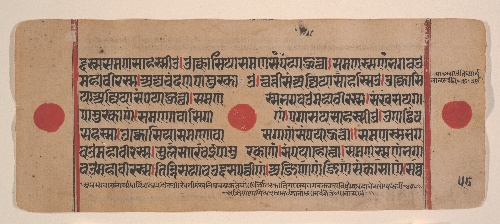
Date: 15th century
Object type: Folio
Classification: Paintings
Medium: Ink, opaque watercolor, and gold on paper
Culture: India (Gujarat)
Dimensions: 4 3/8 x 10 5/8 in. (11.1 x 27 cm)
Department: Asian Art
Credit line: Rogers Fund, 1955
Accession year: 1955
Repository: Metropolitan Museum of Art, New York, NY